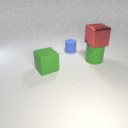
small blue rubber cylinder behind large green rubber cube